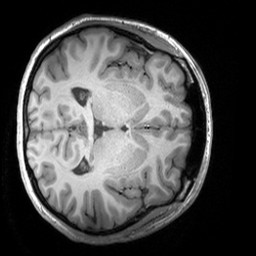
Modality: T1w
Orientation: axial
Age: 23
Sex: female
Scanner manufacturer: siemens
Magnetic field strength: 3 T
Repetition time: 1.9 s
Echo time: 0.00293 s